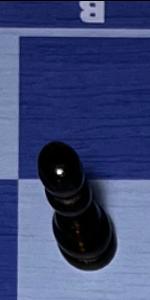
Label: Pawn_Black